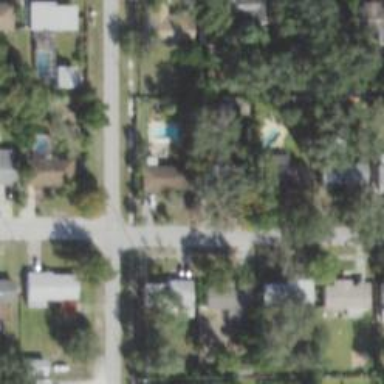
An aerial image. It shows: Residential road with asphalt surface and sidewalk on the left.